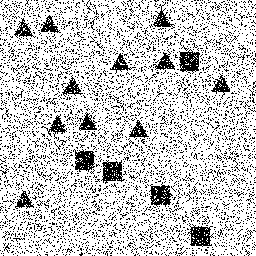
Squares: 5
Triangles: 11
Stars: 0
Total shapes: 16